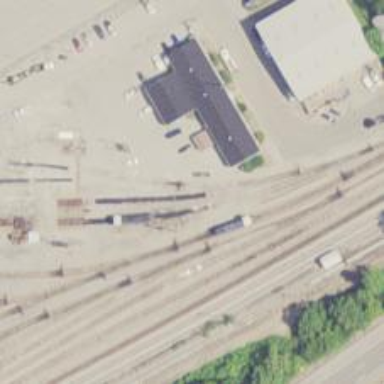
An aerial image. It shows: Railway yard used for servicing trains.